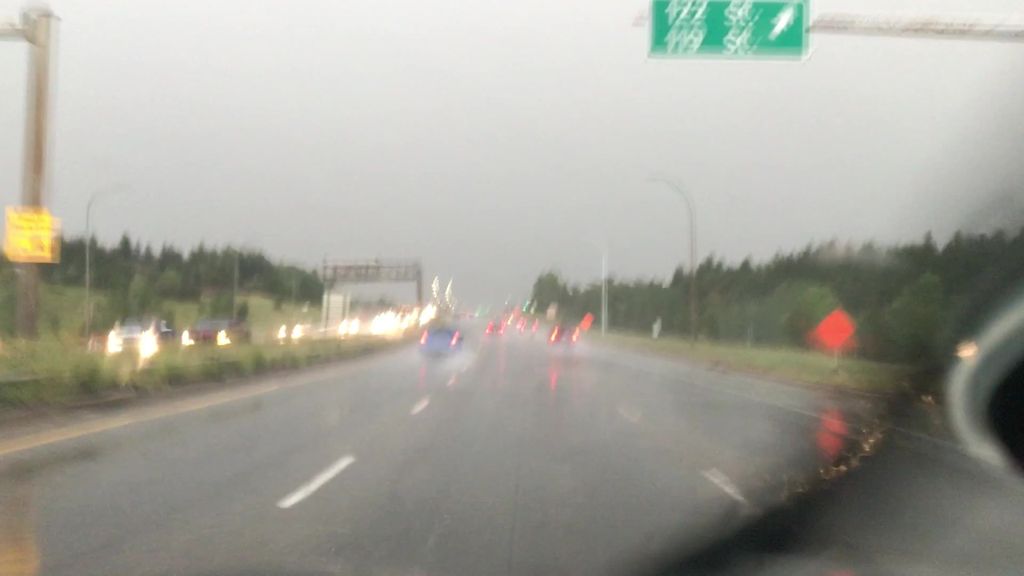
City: edmonton